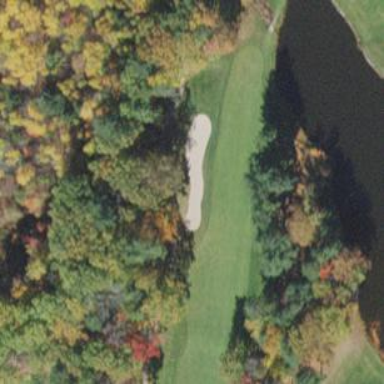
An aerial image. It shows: View of golf hole.